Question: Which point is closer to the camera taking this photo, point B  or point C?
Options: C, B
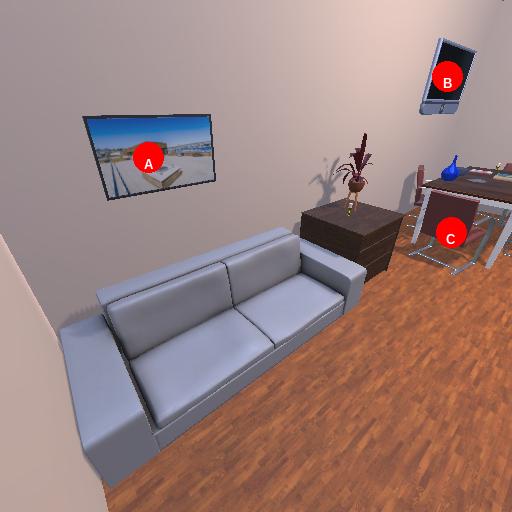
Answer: C